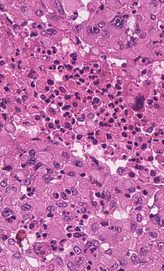
Tumor epithelial tissue: yes
Tumor-associated stroma tissue: no
Normal tissue: no